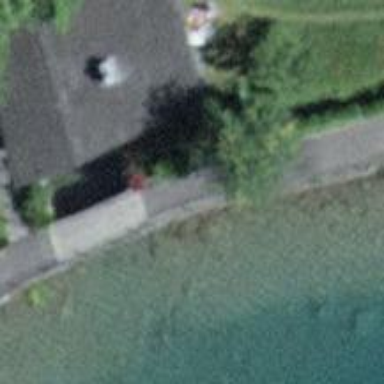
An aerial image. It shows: Paved footway bridge.